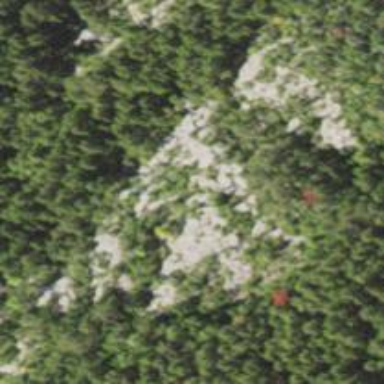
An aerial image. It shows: Landscape of bare rock.